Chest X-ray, AP view. Patient: 58 years old, sex M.
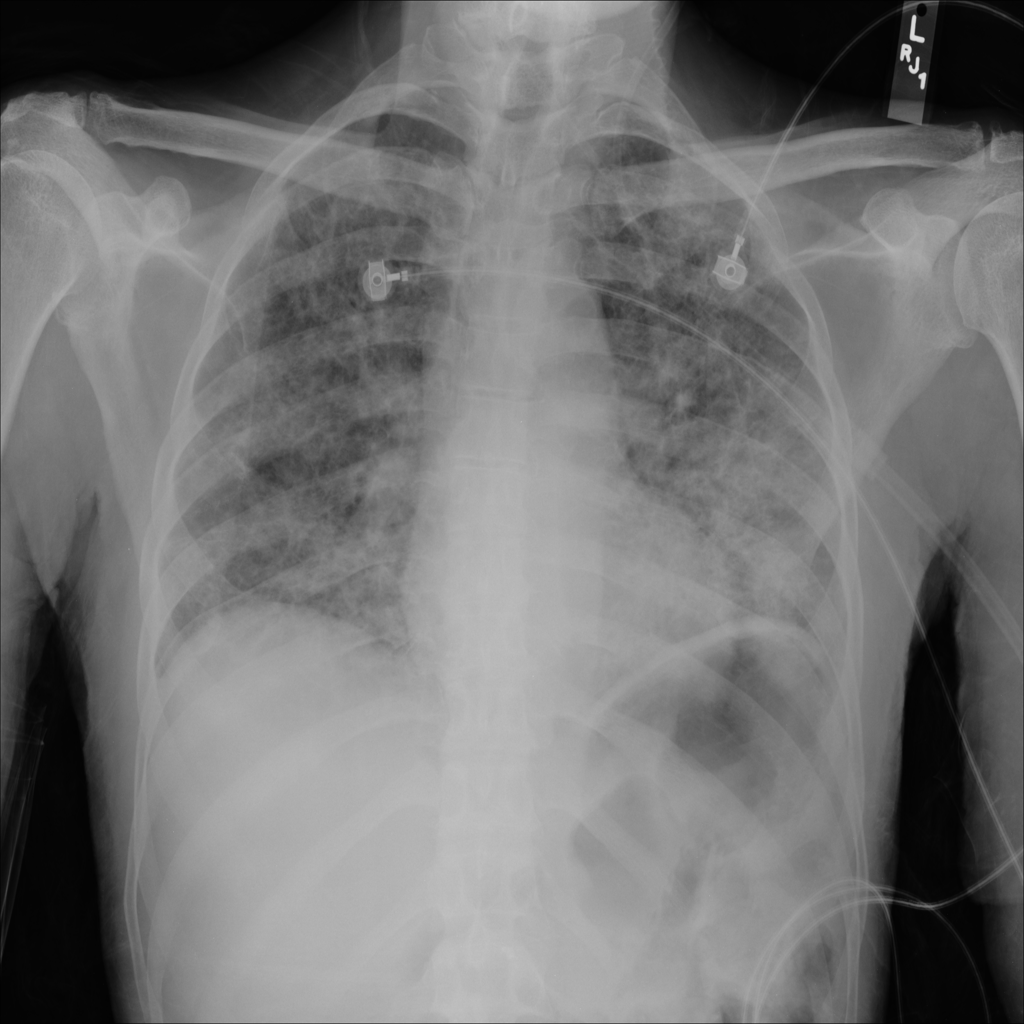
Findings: Consolidation